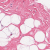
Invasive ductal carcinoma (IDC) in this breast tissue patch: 0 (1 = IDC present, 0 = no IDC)